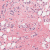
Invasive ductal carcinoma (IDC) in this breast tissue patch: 1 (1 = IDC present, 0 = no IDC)